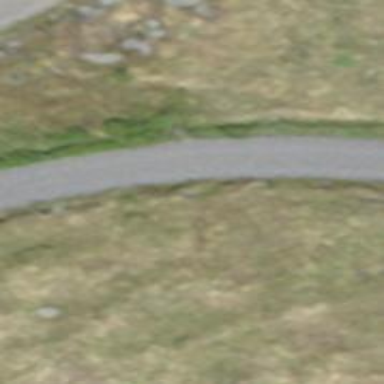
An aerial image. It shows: Unclassified road with asphalt surface. It is downhill piste used for classic grooming.